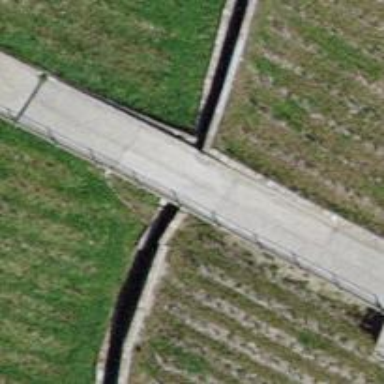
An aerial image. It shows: Culvert tunnel.